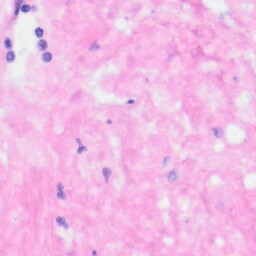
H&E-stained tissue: Kidney